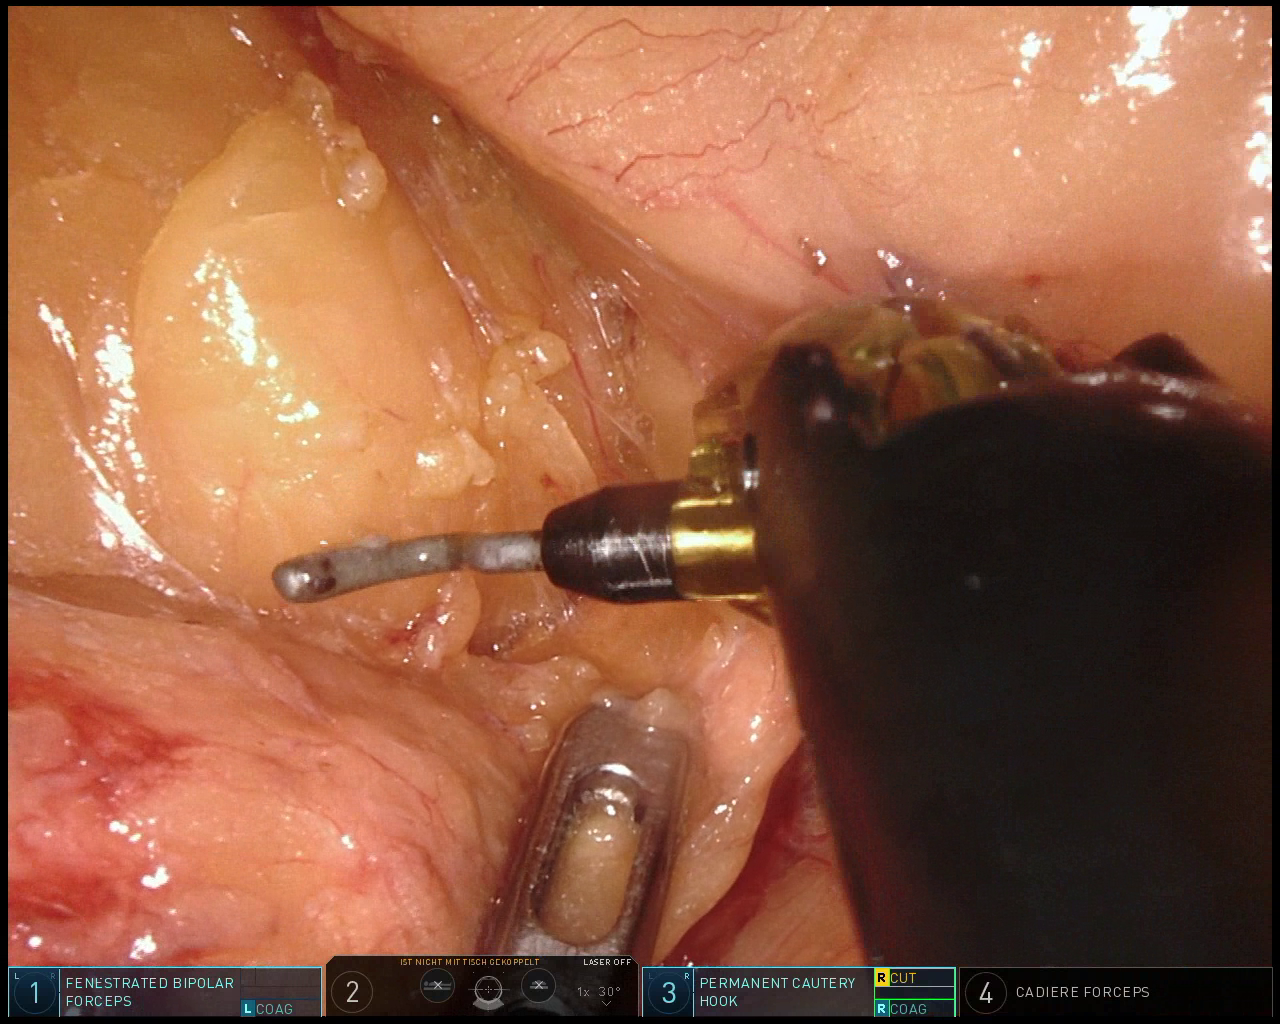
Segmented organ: pancreas
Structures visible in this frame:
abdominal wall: no
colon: no
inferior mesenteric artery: no
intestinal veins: no
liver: no
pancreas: yes
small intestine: no
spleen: no
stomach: no
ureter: no
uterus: no
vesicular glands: no